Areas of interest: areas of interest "Rongye Industrial Building"
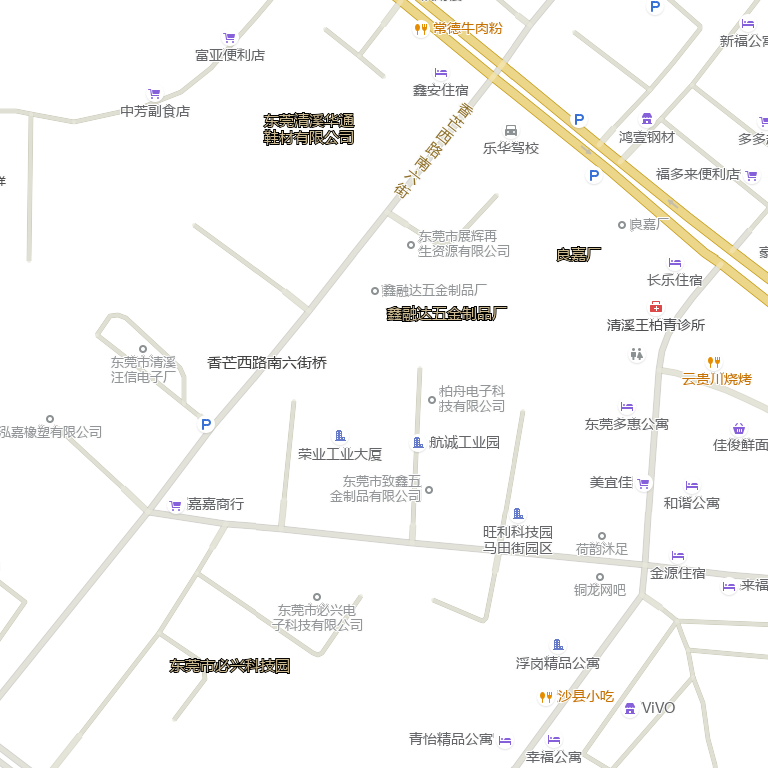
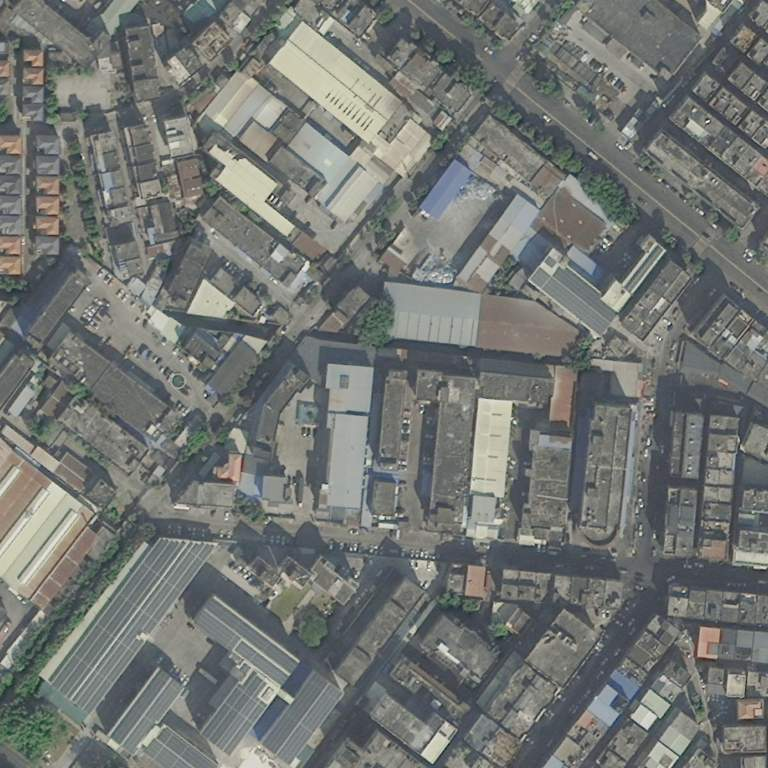